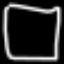
Label: square